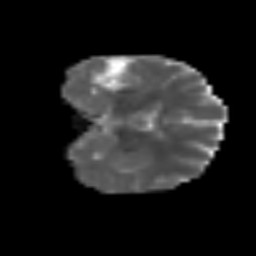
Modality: MD
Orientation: coronal
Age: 59
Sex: female
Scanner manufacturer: siemens
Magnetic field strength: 3 T
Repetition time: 3.2 s
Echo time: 0.081 s